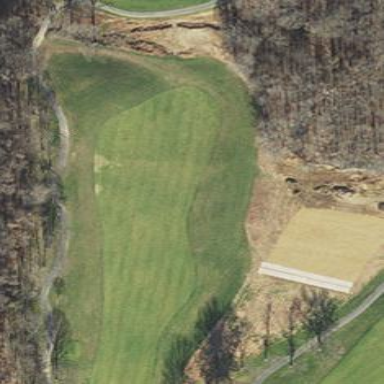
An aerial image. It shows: Grassy area serving as fairway for golf.